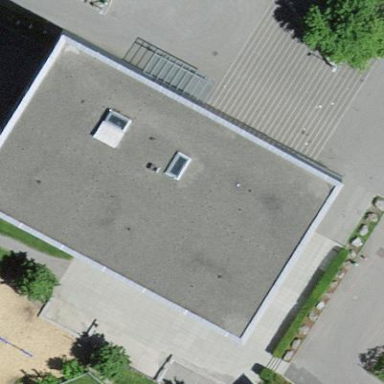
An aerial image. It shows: School building.